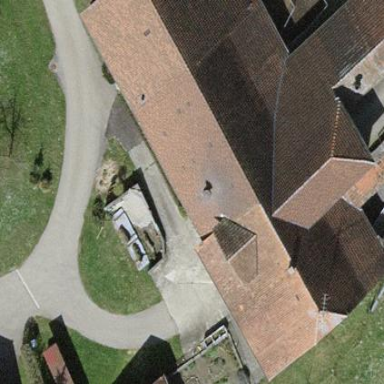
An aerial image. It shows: Farm building.